Question: We are using MS SQL Server 2005.
Hi, i am performing UPDATE statement on a database table. Lets say this table has next colums:
'''
int Id PK
int Column1
int Column2
'''
It also has several Index:
'''
Unique Clustered (Id)
Non-Unique Non-Clustered (Column1)
Non-Unique Non-Clustered (Column2)
'''
I do next operation:
'''
UPDATE [dbo].[Table]
SET Column1 = @Value1
WHERE Column1 = @Param1
AND Column2 = @Param2
'''
Actual execution plan after that looks like this:
Which says that 86% of time was spent on updating clustered index, which does not include column i have just changed.
This operation should run hundreds of thousands times with web application disabled, which means it is very time critical.
So, does anybody have any idea why things are going this way and if it can be fixed somehow? Does this question make any sense? I am ready to provide more information if needed.
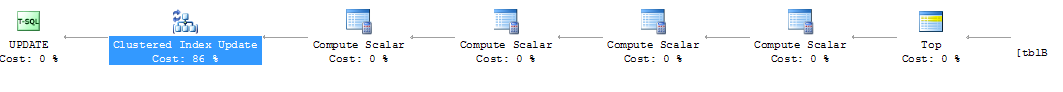
Answer: The "clustered index" is the actual table. All of the columns of the table are in the "clustered index" (with some exceptions for "out of row" storage for lobs, etc.)
When you change the value of a column, it has to be changed in the table pages, as well as in any index that the column appears in.
In terms of performance for quickly locating the rows to be updated (for your particular query), an index on 'dbo.Table(Column1,Column2)' or 'dbo.Table(Column2,Column1)' would be the most appropriate.
---
If it's possible that the column being modified already has the value being assigned (i.e. @Param1 and @Value both represent the same value, then adding another predicate may improve performance by avoiding a lock being obtained on the row.
'''
UPDATE [dbo].[Table]
SET Column1 = @Value1
WHERE Column1 = @Param1
AND Column2 = @Param2
AND Column1 <> @Value1
'''